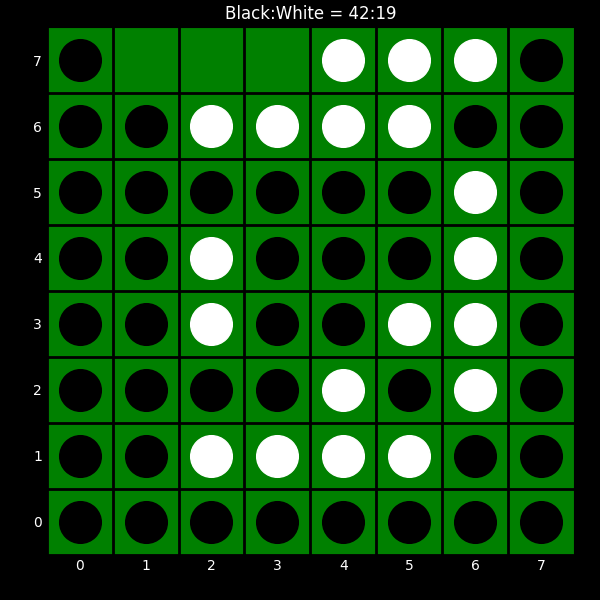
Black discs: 42
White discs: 19